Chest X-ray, AP view. Patient: 54 years old, sex F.
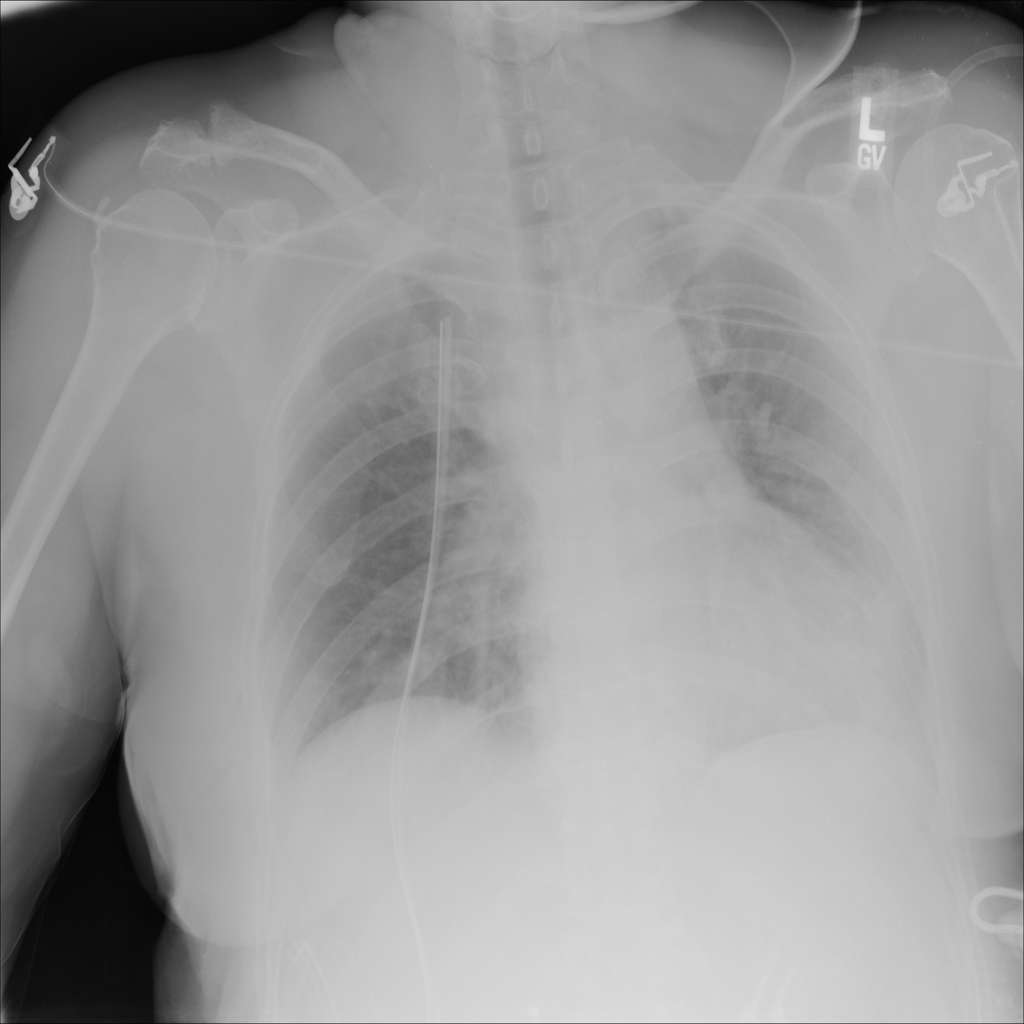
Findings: Atelectasis, Infiltration